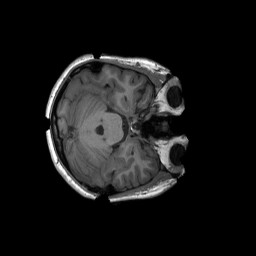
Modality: T1w
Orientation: axial
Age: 18
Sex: female
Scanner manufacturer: siemens
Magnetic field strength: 3 T
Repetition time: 2.3 s
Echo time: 0.00232 s